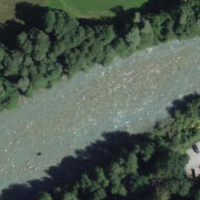
EUNIS habitat code: 15
Species observed at this site:
Chrysosplenium alternifolium